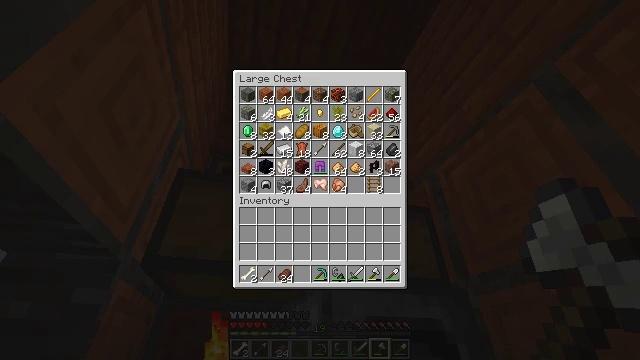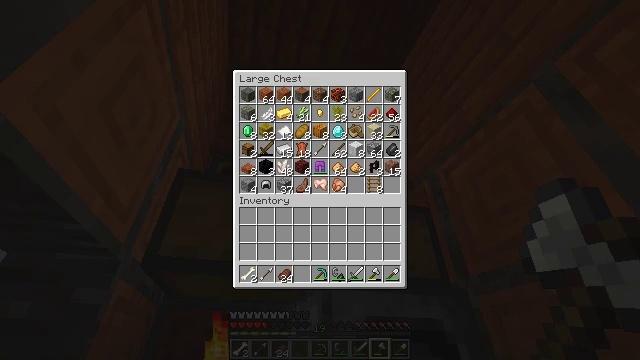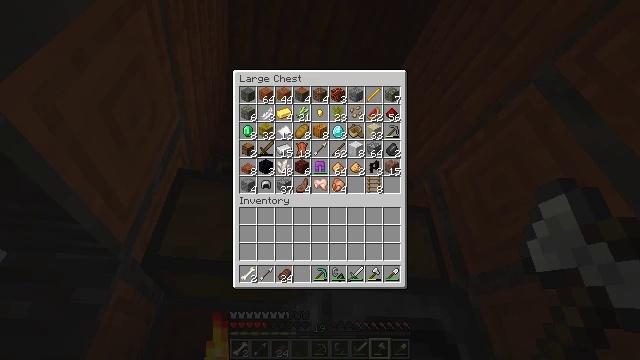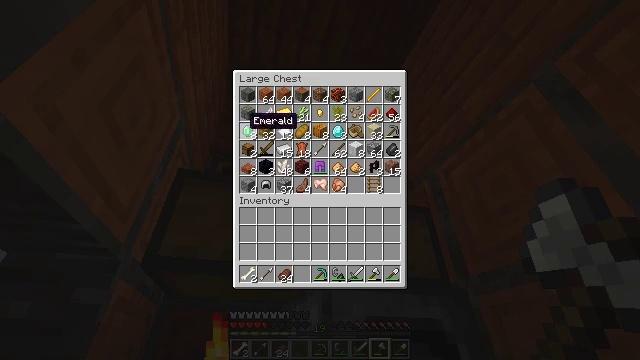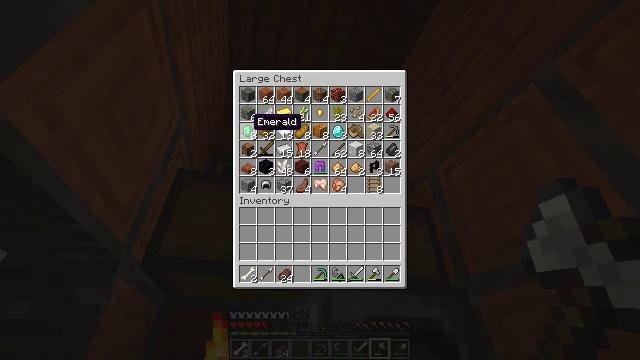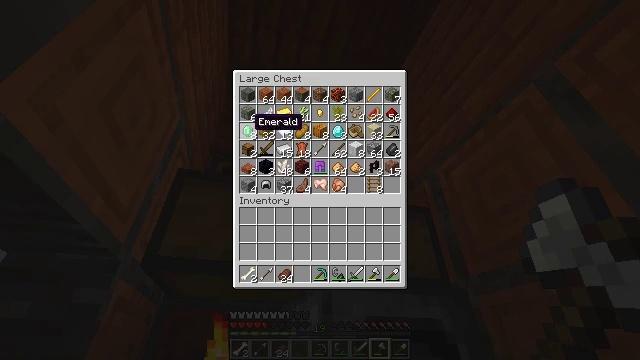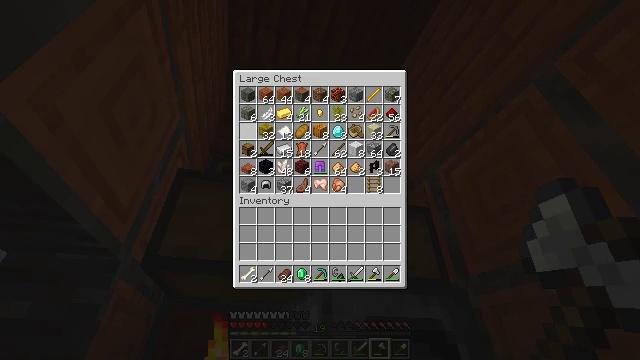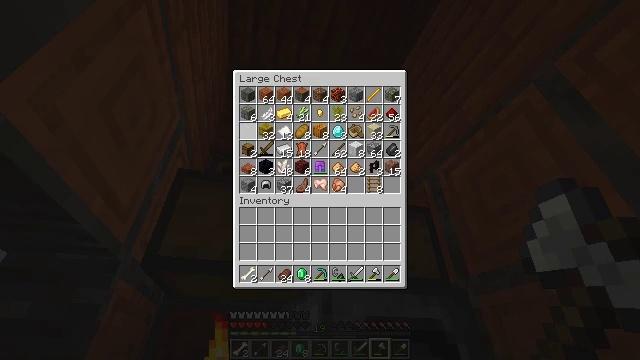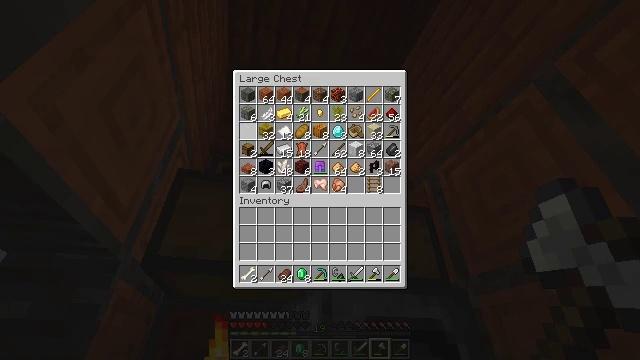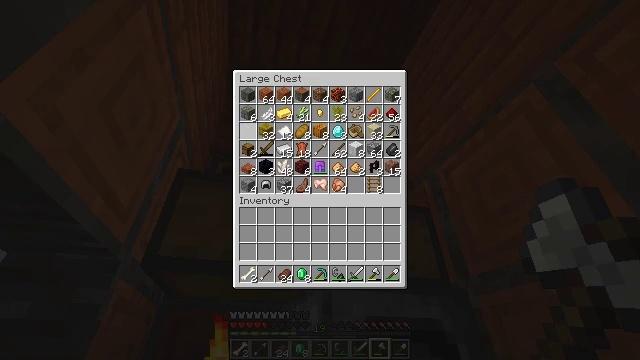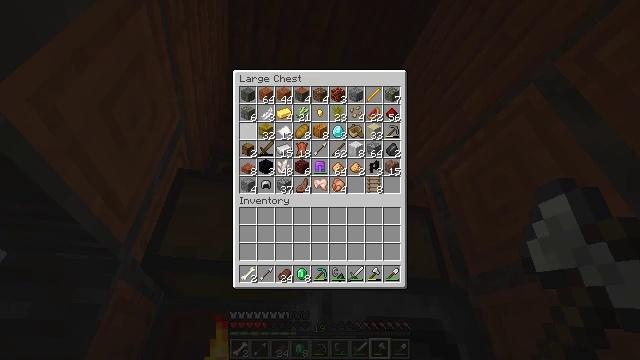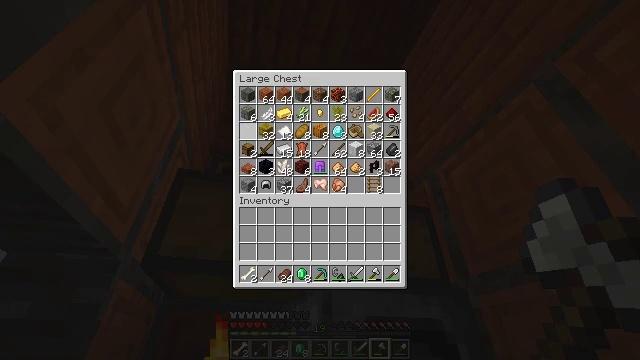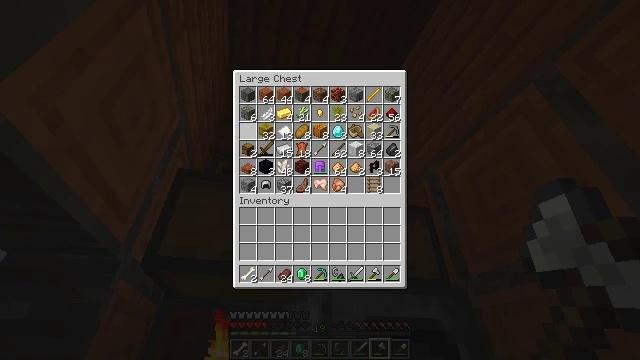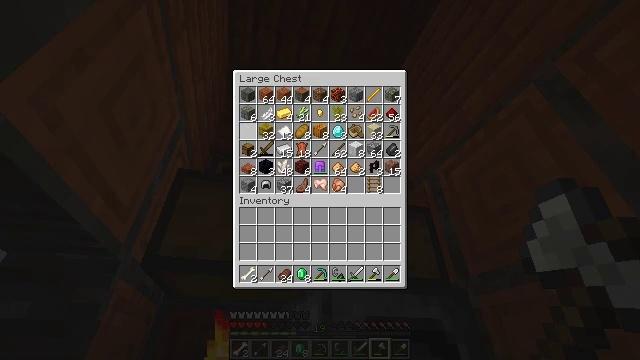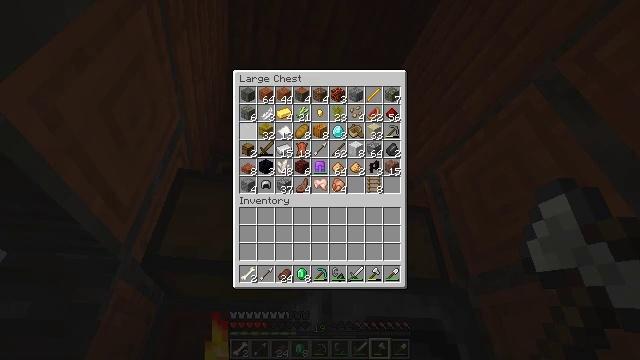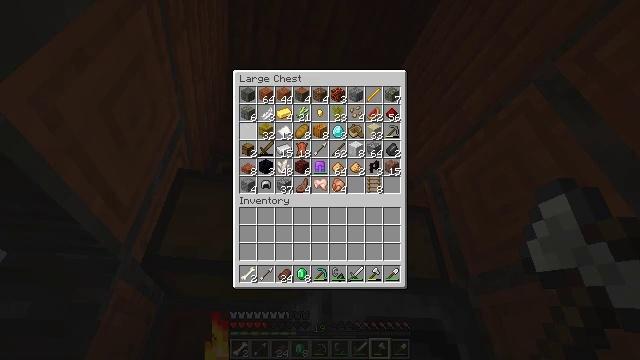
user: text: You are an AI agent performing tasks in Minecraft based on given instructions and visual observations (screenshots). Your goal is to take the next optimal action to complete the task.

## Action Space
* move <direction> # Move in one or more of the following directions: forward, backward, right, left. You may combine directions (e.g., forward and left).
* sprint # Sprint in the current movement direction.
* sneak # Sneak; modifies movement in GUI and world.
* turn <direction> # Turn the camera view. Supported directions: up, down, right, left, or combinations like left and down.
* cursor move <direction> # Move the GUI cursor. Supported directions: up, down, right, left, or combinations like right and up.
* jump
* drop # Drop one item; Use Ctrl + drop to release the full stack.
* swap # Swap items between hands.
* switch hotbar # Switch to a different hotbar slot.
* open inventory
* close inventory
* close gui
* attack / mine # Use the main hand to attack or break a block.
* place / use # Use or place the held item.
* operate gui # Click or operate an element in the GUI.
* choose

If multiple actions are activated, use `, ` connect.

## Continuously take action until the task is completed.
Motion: motion action
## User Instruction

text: Use the crafting table to get chainmail boots.
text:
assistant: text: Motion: sneak
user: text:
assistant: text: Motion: sneak
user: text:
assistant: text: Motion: sneak
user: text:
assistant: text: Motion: sneak
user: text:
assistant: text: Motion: sneak
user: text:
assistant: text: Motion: sneak, operate gui
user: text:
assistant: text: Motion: sneak, operate gui
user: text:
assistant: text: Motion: sneak, operate gui
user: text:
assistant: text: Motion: sneak
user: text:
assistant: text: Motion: sneak
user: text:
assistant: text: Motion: sneak
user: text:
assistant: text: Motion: sneak
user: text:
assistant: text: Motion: no_op
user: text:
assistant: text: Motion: no_op
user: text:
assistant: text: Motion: no_op
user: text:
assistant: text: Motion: no_op
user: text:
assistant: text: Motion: no_op
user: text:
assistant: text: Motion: close gui
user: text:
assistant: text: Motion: no_op
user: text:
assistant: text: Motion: turn right and down
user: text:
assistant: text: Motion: turn right and down
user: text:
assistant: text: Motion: turn right and down
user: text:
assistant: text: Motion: turn right and down
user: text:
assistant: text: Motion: turn right and down
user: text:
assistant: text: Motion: turn right
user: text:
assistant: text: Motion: turn left
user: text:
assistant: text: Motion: move forward, turn right
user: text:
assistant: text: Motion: move forward
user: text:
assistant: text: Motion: move forward
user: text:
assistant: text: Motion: move forward, turn left